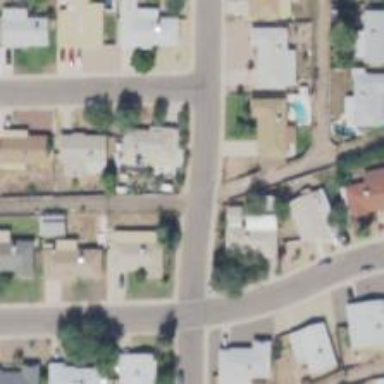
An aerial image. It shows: Alley classified as service road.